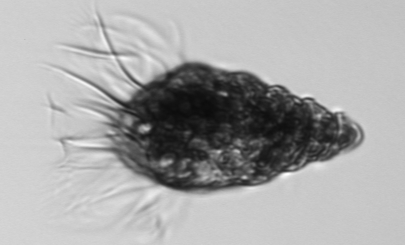
Label: Laboea_strobila